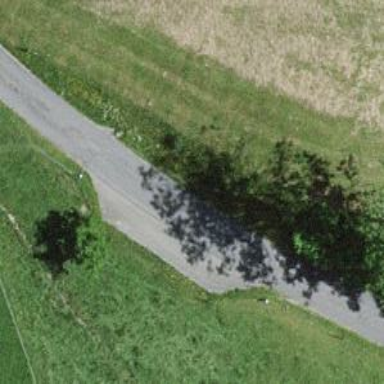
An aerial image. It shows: Passing place on the road.